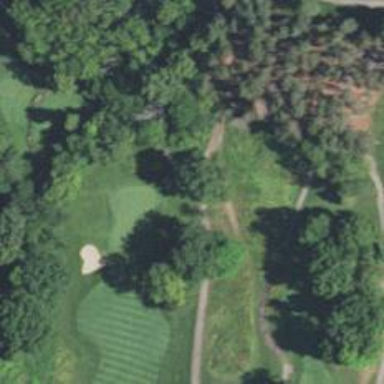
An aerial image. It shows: Service road designated as golf cart path.